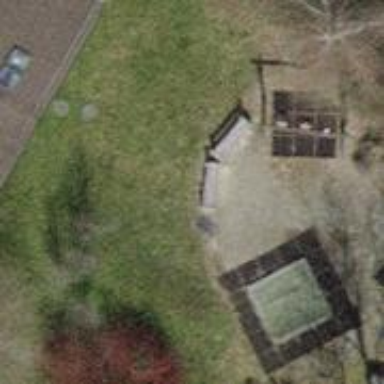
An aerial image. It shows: Brown bench in the vicinity.